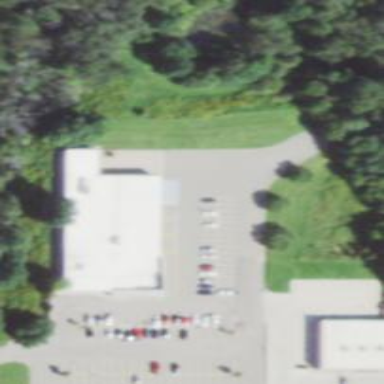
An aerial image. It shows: Parking space.